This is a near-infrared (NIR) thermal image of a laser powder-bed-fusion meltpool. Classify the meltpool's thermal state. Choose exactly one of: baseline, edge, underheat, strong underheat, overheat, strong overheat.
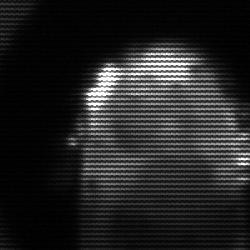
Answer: baseline